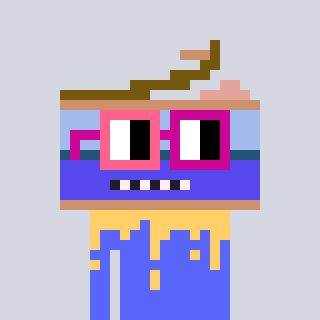
a pixel art character with square pink and red glasses, a canned ham-shaped head and a purple-colored body on a cool background